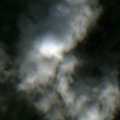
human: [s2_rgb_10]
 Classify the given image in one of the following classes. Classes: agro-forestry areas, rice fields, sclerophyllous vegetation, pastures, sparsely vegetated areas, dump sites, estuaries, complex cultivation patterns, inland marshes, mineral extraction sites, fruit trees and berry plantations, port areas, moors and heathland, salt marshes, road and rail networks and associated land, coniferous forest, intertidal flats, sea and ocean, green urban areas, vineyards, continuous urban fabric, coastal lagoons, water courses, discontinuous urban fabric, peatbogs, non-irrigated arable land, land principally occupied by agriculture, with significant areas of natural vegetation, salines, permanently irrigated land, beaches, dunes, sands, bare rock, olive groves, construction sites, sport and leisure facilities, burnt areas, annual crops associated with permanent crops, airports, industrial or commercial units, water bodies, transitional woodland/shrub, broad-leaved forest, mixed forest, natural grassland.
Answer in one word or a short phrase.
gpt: discontinuous urban fabric, pastures